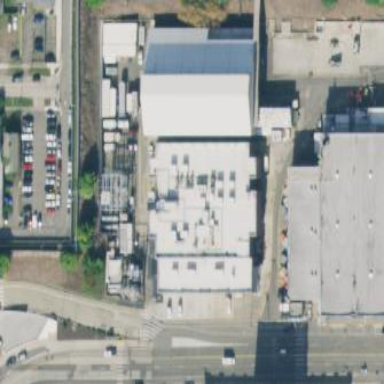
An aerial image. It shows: Commercial building.